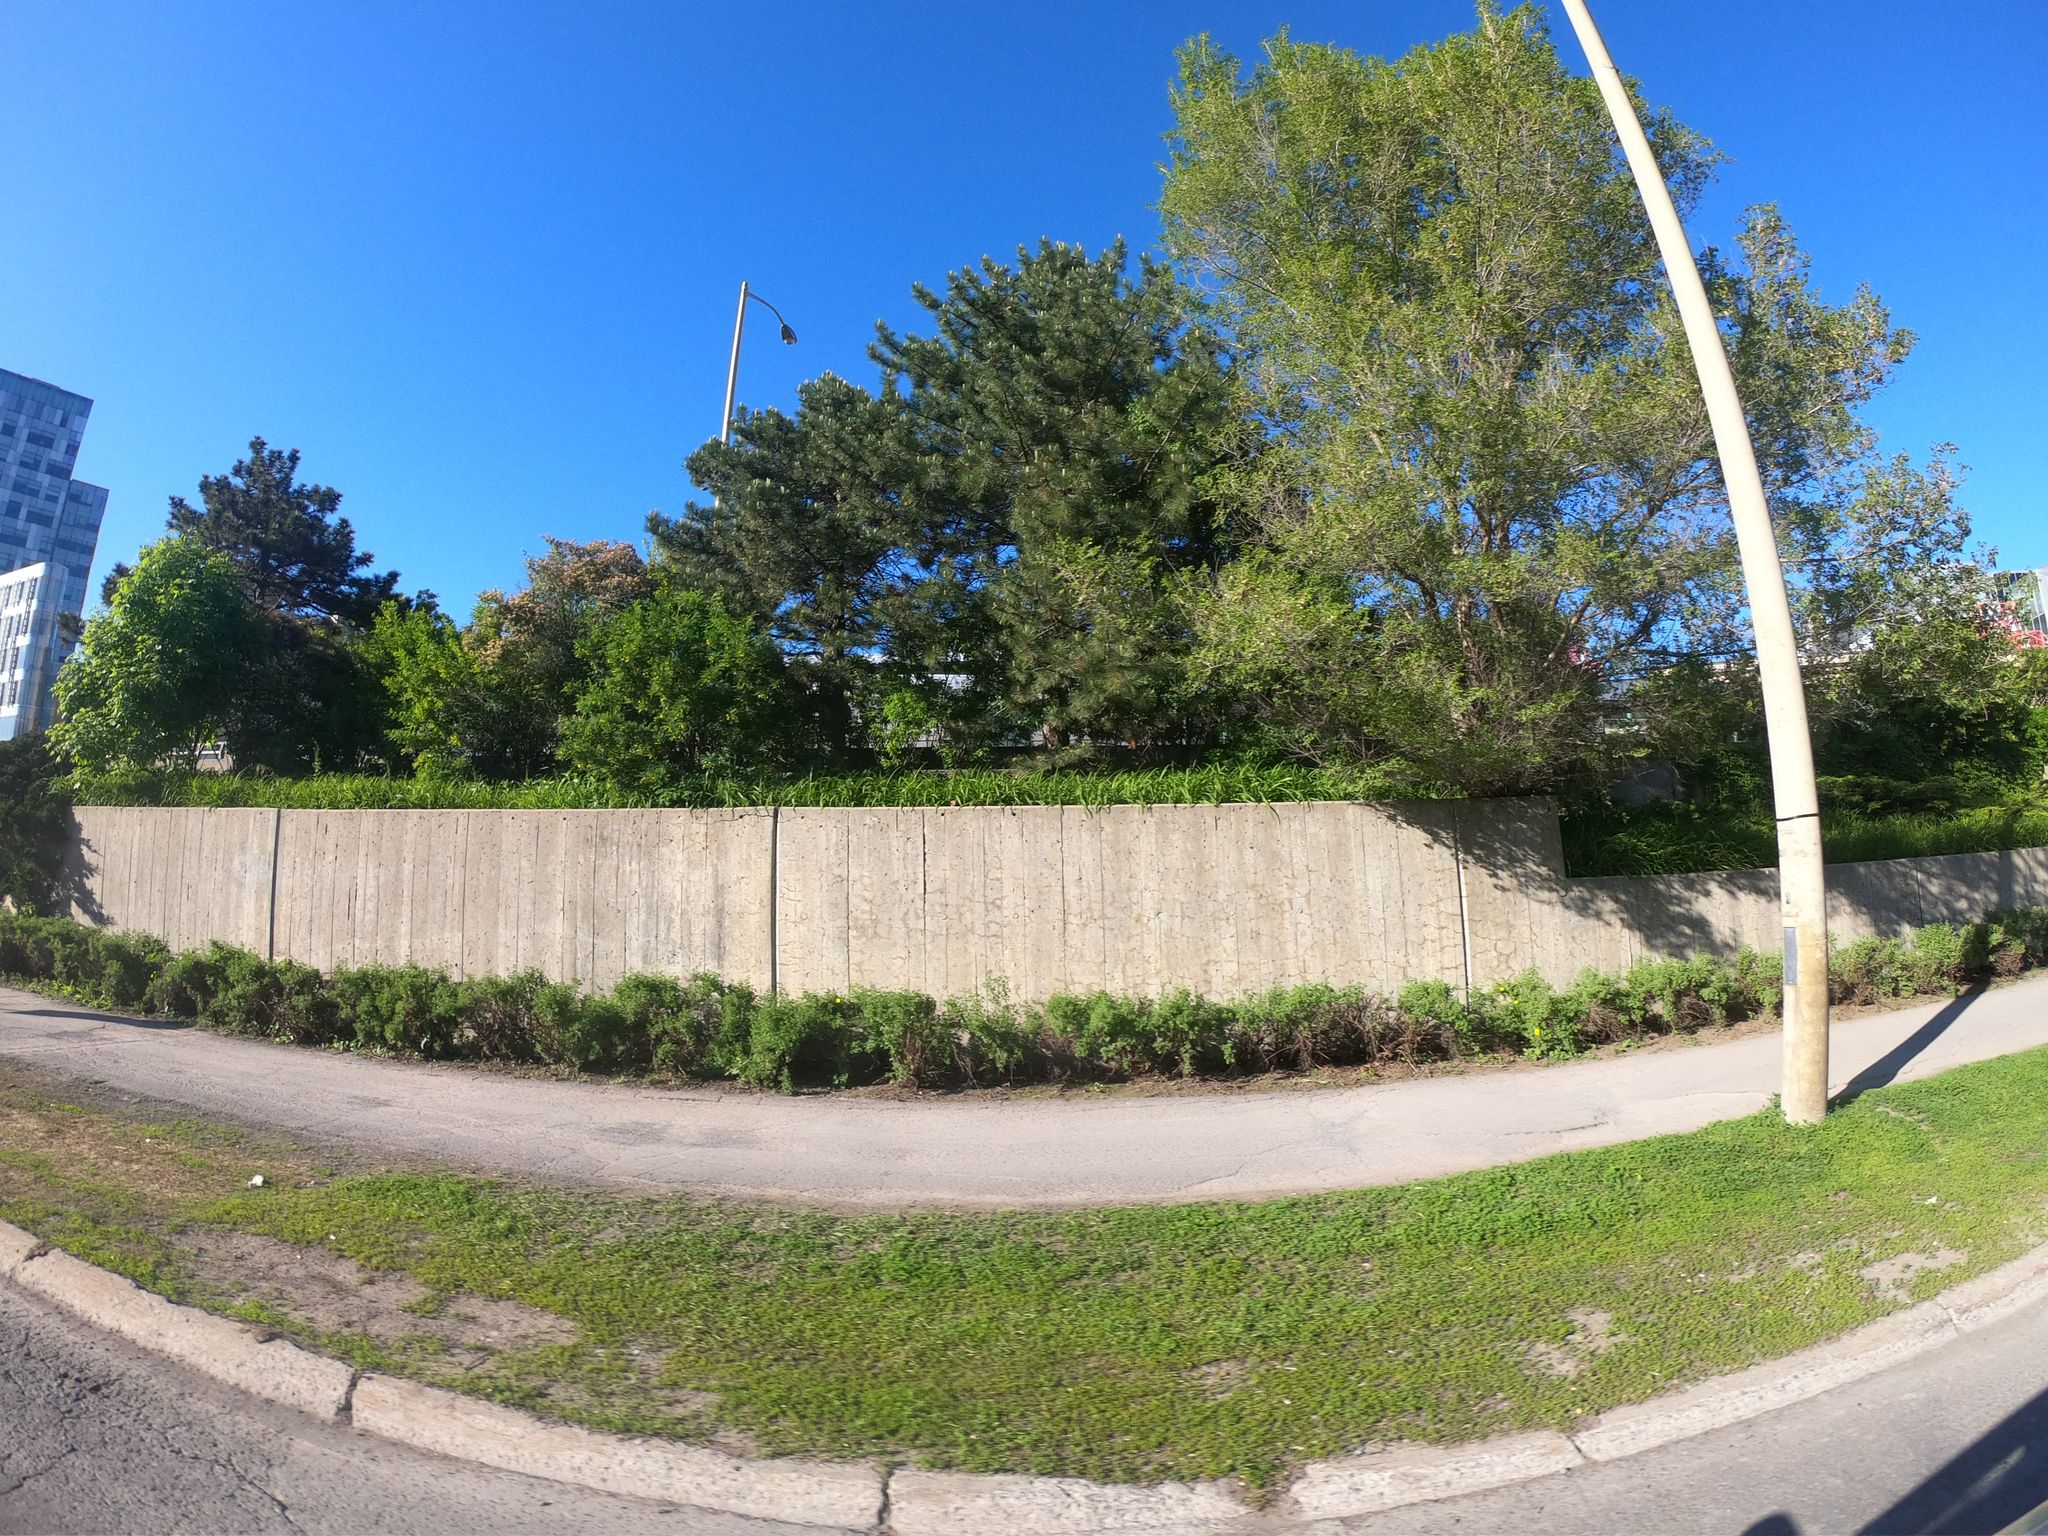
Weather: clear
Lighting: day
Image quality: good
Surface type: cycling surface
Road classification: path
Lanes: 2
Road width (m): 2
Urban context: urban centre
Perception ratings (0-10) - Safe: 3.25, Lively: 7.19, Beautiful: 8.43, Boring: 6.08, Depressing: 3.69, Wealthy: 4.39